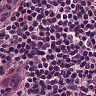
Metastatic tissue present: no